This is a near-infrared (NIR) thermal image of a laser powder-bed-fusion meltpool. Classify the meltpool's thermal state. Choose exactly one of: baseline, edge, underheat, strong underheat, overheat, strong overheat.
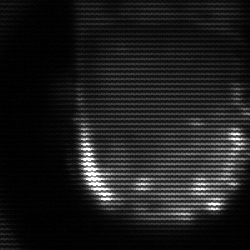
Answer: baseline